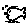
Label: fish